Here is the envelope spectrum of one vibration snapshot from a rolling-element bearing, with each characteristic fault-frequency family marked on the frequency axis. Determine the bearing's health state. Answer with exactly one of: normal, inner_race, outer_race, ball.
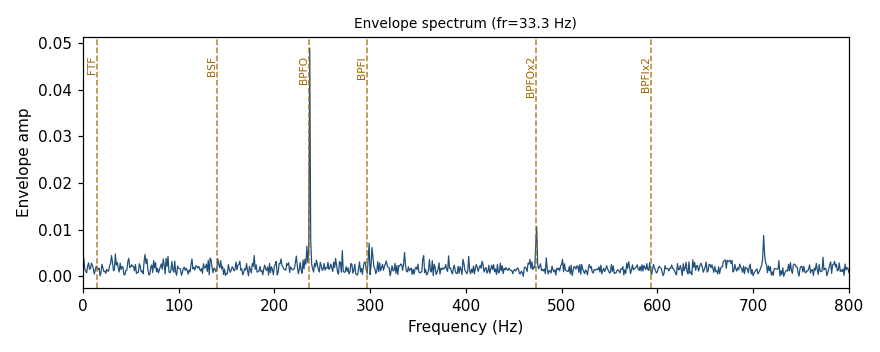
Answer: outer_race